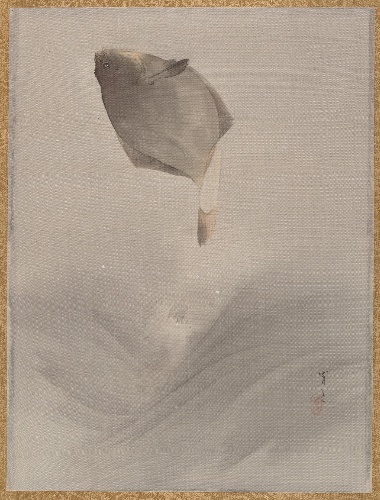
Artist: Watanabe Seitei
Artist bio: Japanese, 1851–1918
Date: ca. 1887
Object type: Album leaf
Classification: Paintings
Medium: Album leaf; ink and color on silk
Culture: Japan
Period: Meiji period (1868–1912)
Dimensions: 13 7/8 x 10 1/2 in. (35.2 x 26.7 cm)
Department: Asian Art
Credit line: Charles Stewart Smith Collection, Gift of Mrs. Charles Stewart Smith, Charles Stewart Smith Jr., and Howard Caswell Smith, in memory of Charles Stewart Smith, 1914
Accession year: 1914
Repository: Metropolitan Museum of Art, New York, NY
Tags: Fish